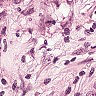
Metastatic tissue present: yes